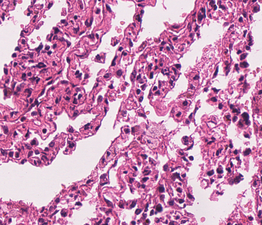
Tumor epithelial tissue: no
Tumor-associated stroma tissue: no
Normal tissue: yes